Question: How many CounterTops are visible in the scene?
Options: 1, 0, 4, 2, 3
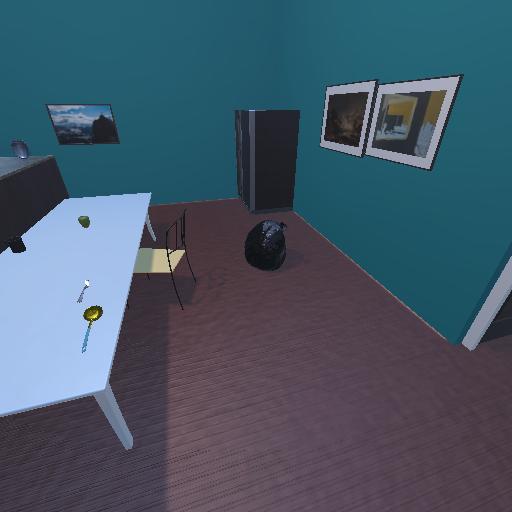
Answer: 1